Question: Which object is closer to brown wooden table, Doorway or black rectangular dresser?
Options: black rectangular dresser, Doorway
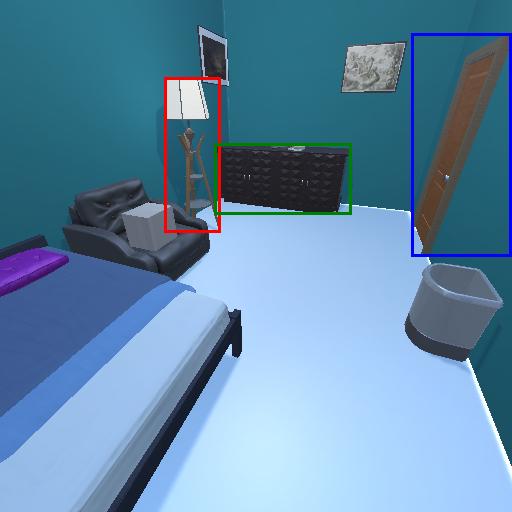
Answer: black rectangular dresser